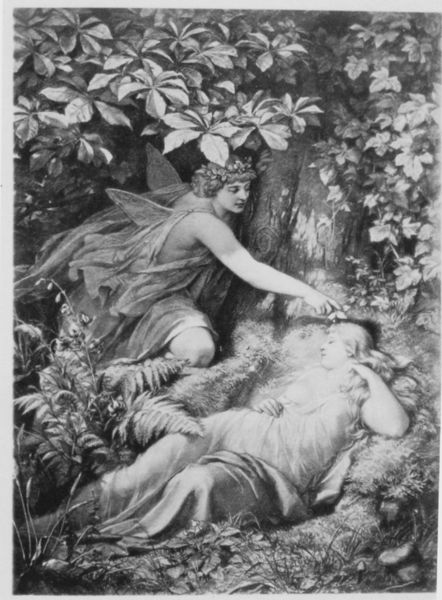
Titel: Zeichnung (zu: A Midsummer Night’s Dream)
Künstler: Paul Thumann
Schlagwörter: baum, blätter, flügel, hand, kopf, laub, mann, schatten, schlaf, weiß, mädchen, blumen, finger, frau, grau, kleid, licht, schwarz, zeichnung, malerei, arm, falten, gesicht, haarschmuck, stein, bild, baumstamm, stamm, busch, büsche, sonne, gewand, haare, pflanze, krone, wald, engel, liegen, schlafen, schlafend, farn, liegend, wurzel, moos, schwarzweiß, haarkranz, kranz, necken, blumenkranz, berühren, fee, elfe, pilze, glockenblume, zauber, wieß, kastanienbaum, kitzeln, arfarn